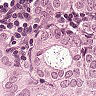
Metastatic tissue present: yes